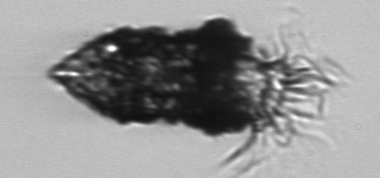
Label: Tintinnopsis